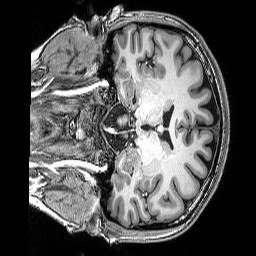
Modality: T1w
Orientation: coronal
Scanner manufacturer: siemens
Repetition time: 2.5 s
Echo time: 0.00341 s